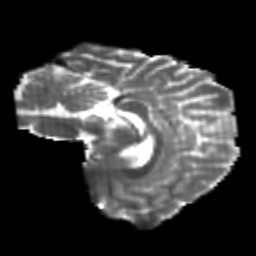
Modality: T2w
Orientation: sagittal
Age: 21
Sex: female
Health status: healthy
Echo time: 0.074 s